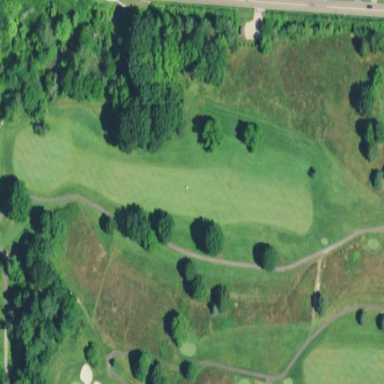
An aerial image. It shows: Golf fairway in the image.